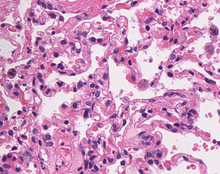
Tumor epithelial tissue: no
Tumor-associated stroma tissue: no
Normal tissue: yes